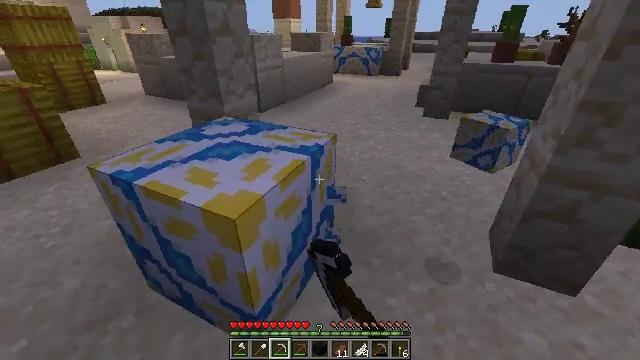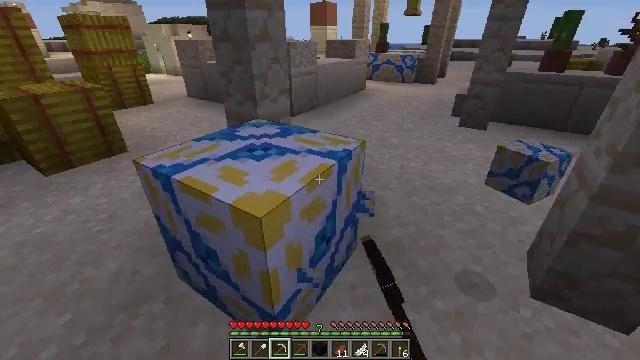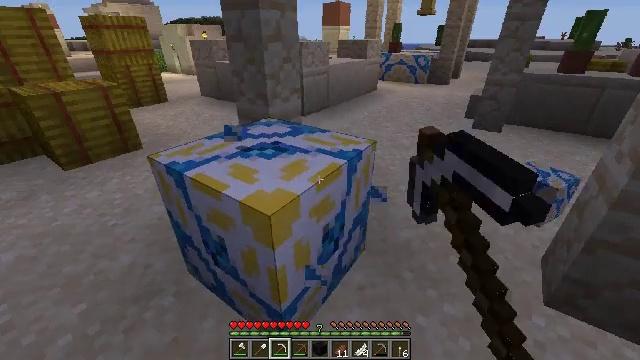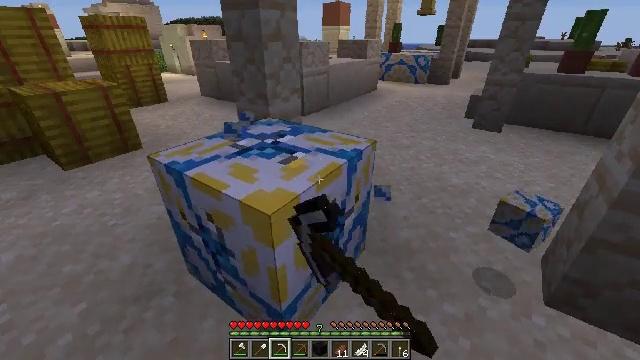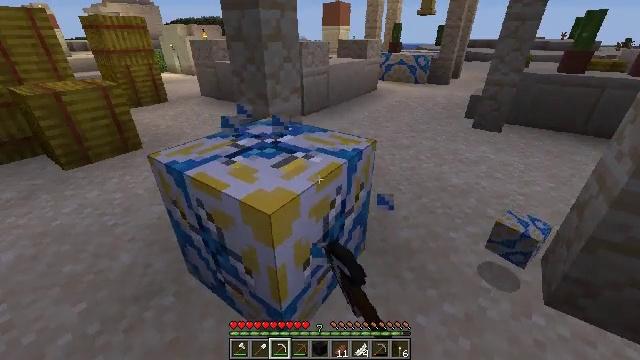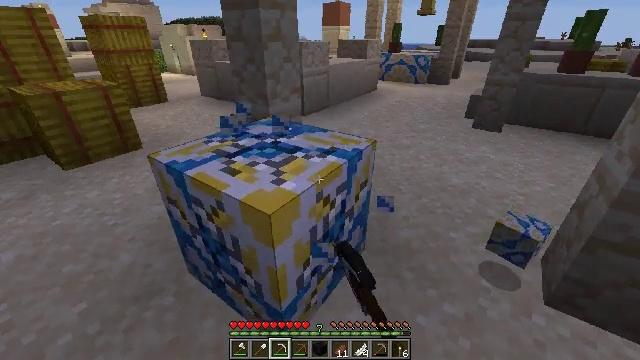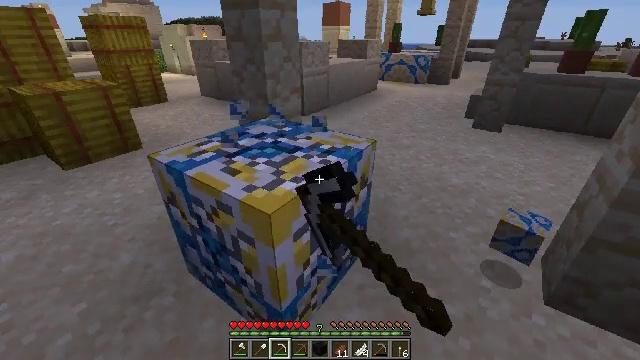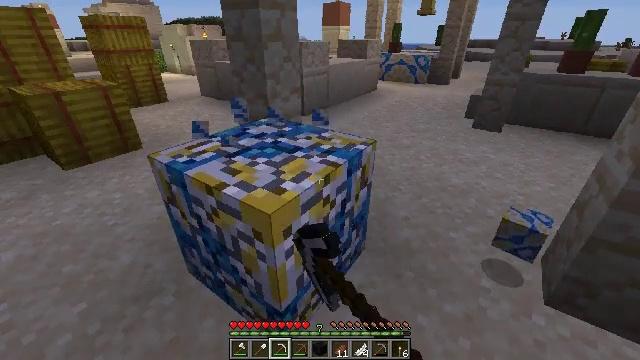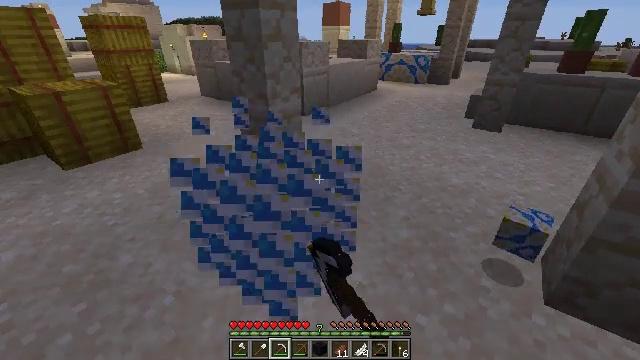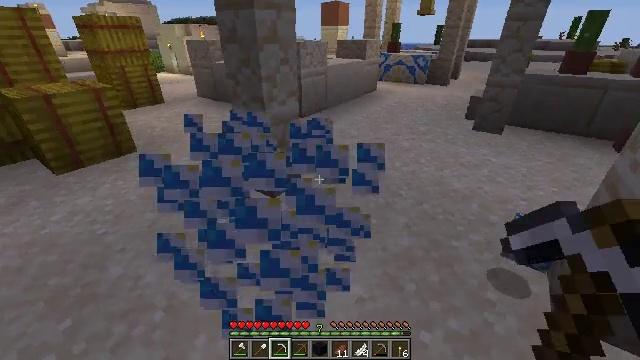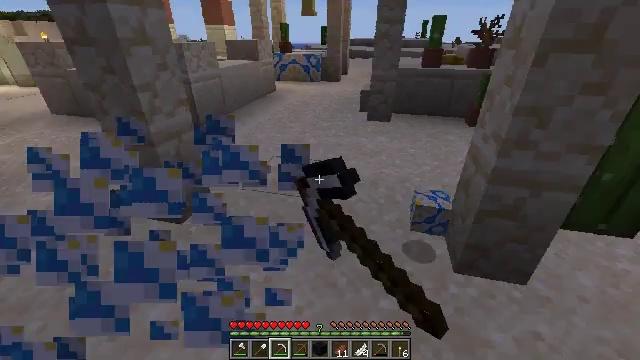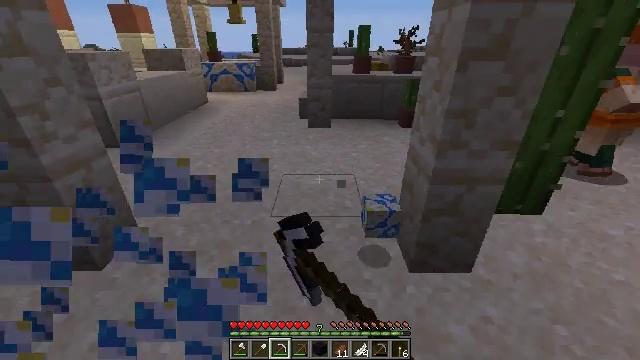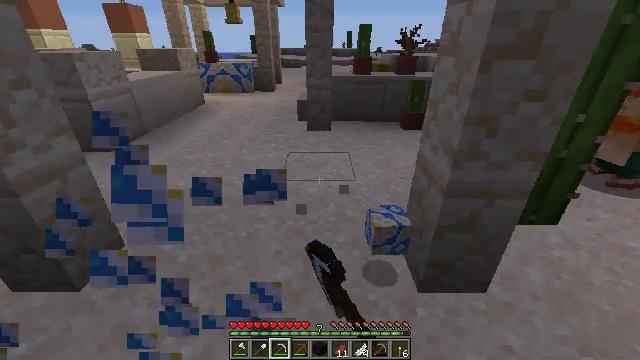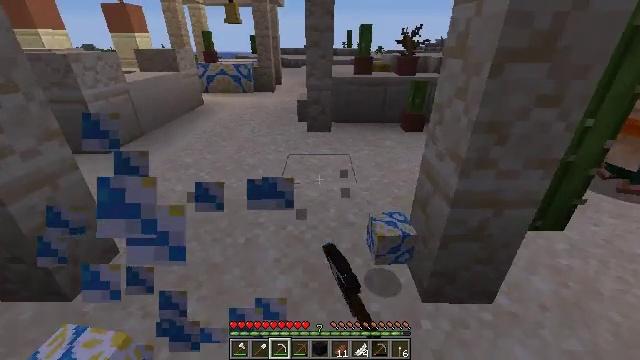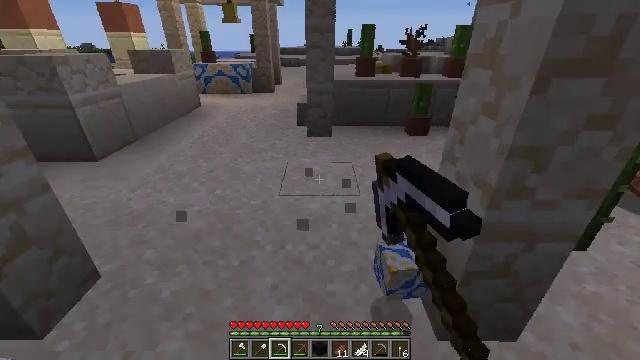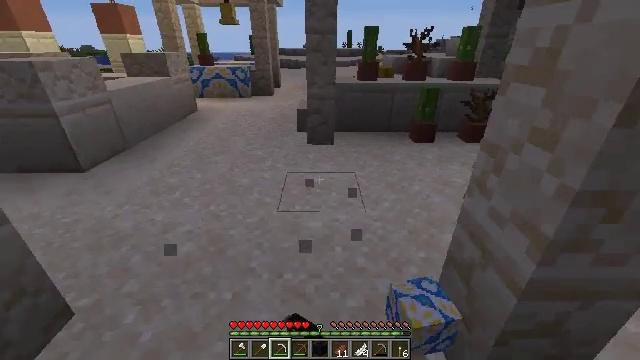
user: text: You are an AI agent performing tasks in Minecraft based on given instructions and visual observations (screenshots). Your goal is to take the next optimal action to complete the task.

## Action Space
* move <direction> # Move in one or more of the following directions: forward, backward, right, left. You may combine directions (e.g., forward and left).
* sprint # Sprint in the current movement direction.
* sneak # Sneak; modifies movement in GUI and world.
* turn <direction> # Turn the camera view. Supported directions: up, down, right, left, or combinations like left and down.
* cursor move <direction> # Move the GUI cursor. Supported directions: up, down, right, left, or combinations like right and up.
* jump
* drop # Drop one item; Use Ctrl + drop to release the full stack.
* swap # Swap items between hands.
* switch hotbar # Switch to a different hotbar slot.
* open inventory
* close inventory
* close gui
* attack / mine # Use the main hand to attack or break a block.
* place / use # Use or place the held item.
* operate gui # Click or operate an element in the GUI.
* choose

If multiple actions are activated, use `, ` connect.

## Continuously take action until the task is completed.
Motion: motion action
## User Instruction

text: Mine the white glazed terracotta block.
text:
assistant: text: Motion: turn left and up, attack / mine
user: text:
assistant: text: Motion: turn left, attack / mine
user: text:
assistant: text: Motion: attack / mine
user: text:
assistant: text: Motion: attack / mine
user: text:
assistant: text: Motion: attack / mine
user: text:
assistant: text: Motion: attack / mine
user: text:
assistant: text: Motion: attack / mine
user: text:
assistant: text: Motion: attack / mine
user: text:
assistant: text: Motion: move forward, attack / mine
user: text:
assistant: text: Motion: move forward, turn right, attack / mine
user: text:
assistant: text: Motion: move forward, turn right and up, attack / mine
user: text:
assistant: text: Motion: move forward, attack / mine
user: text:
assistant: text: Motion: move forward, attack / mine
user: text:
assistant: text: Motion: move forward, attack / mine
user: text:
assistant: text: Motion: move forward
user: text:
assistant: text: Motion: move forward and move right
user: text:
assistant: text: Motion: move forward and move right
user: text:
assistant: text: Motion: move forward and move right, turn left
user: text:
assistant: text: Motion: move forward and move right, turn left
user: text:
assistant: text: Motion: move forward and move right, turn left
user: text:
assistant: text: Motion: move forward, turn left and up
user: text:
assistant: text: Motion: move forward, turn left and up
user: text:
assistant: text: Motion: move forward, turn left and up
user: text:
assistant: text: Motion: move forward
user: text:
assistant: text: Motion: move forward
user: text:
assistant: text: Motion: move forward
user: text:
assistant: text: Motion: move forward, turn right and up
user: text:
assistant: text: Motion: move forward, turn right
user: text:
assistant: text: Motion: move forward
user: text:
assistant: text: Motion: move forward